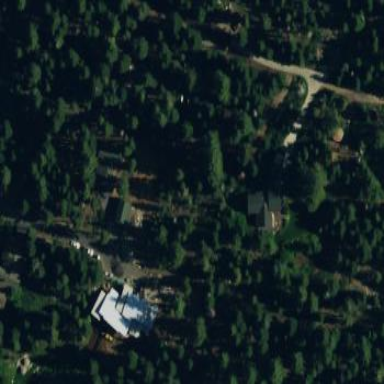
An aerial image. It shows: Evergreen woodland with needle-leaved trees.